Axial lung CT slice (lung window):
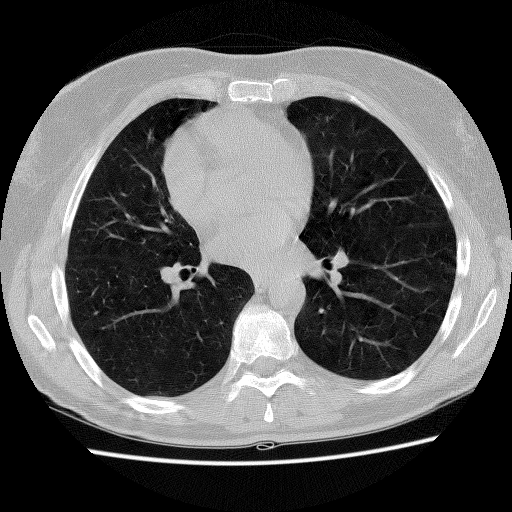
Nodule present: no